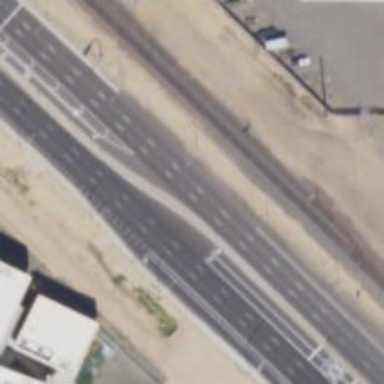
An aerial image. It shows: Asphalt road classified as trunk highway.